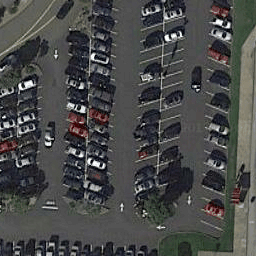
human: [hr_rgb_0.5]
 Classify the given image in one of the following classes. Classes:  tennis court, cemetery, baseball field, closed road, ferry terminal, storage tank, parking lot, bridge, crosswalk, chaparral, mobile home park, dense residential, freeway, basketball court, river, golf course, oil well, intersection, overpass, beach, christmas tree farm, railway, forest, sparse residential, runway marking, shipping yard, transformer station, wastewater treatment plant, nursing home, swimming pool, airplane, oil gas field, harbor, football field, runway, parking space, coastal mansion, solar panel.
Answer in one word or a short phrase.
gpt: parking lot